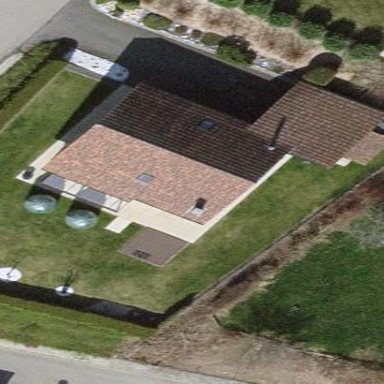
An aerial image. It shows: Simple and straightforward house.